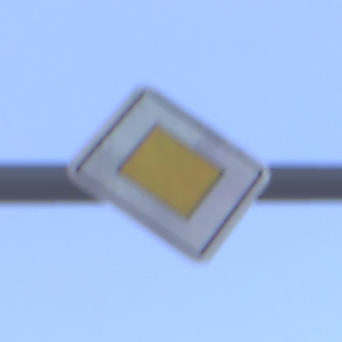
Verkehrszeichen: Vorfahrtsstrasse
Umgebung: Roofed, Underpass
Tageszeit: Midday
Wetter: Clear
Licht: Natural
Jahreszeit: NotSpecified
Kontrast: LowContrast